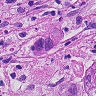
Metastatic tissue present: yes